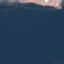
Land use / land cover: SeaLake